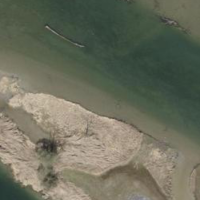
EUNIS habitat code: 15
Species observed at this site:
Tachybaptus ruficollis
Corvus corone
Podiceps cristatus
Fulica atra
Anas crecca
Dendrocopos major
Buteo buteo
Gallinago gallinago
Chroicocephalus ridibundus
Larus michahellis
Gallinula chloropus
Ardea alba
Erithacus rubecula
Pica pica
Sitta europaea
Garrulus glandarius
Columba livia
Falco tinnunculus
Corvus corax
Anas acuta
Cyanistes caeruleus
Lophophanes cristatus
Anas platyrhynchos
Sturnus vulgaris
Aythya ferina
Streptopelia decaocto
Corvus frugilegus
Aythya fuligula
Fringilla coelebs
Passer domesticus
Tadorna tadorna
Mareca penelope
Passer montanus
Turdus merula
Anser albifrons
Spatula clypeata
Parus major
Milvus milvus
Anser anser
Ciconia ciconia
Motacilla alba